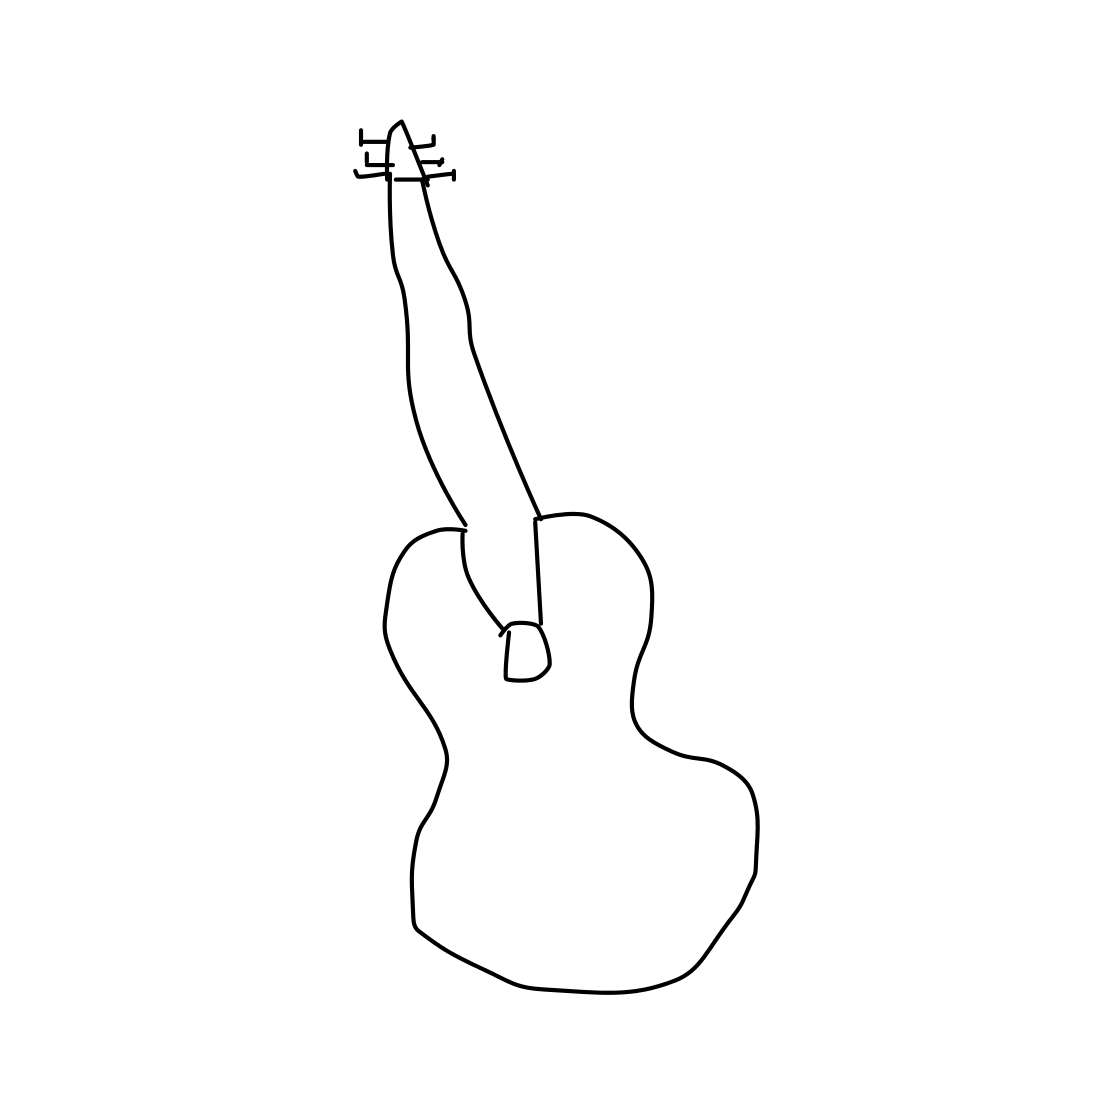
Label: guitar